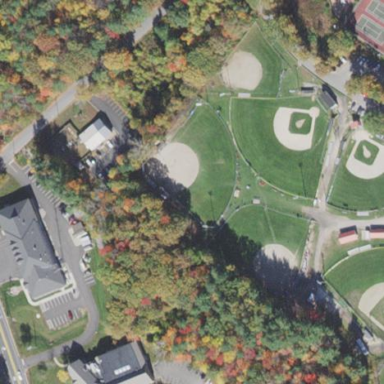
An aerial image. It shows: Baseball pitch for leisure and sports activities.